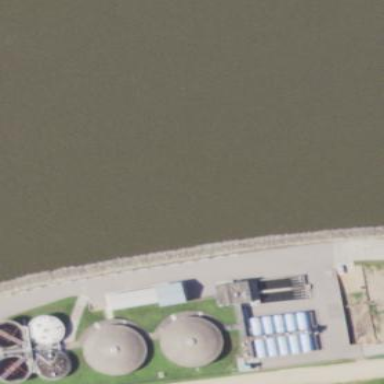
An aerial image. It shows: View of wastewater plant.